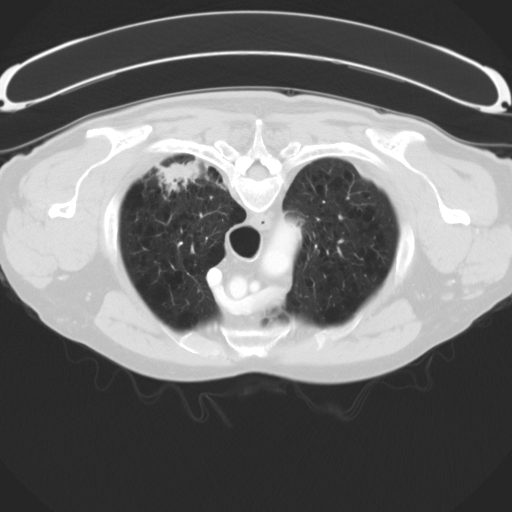
Survival: Short